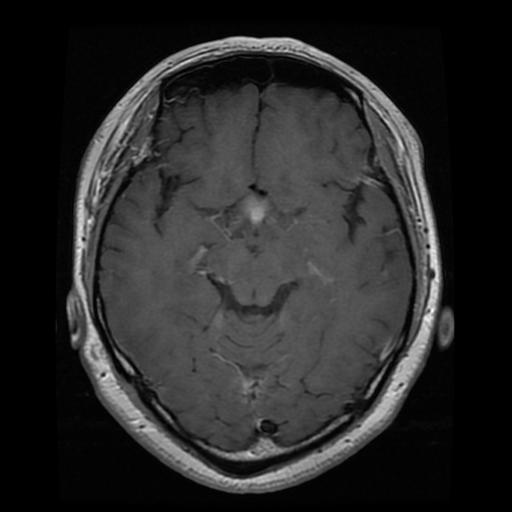
Label: pituitary